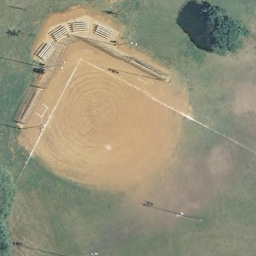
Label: baseballdiamond